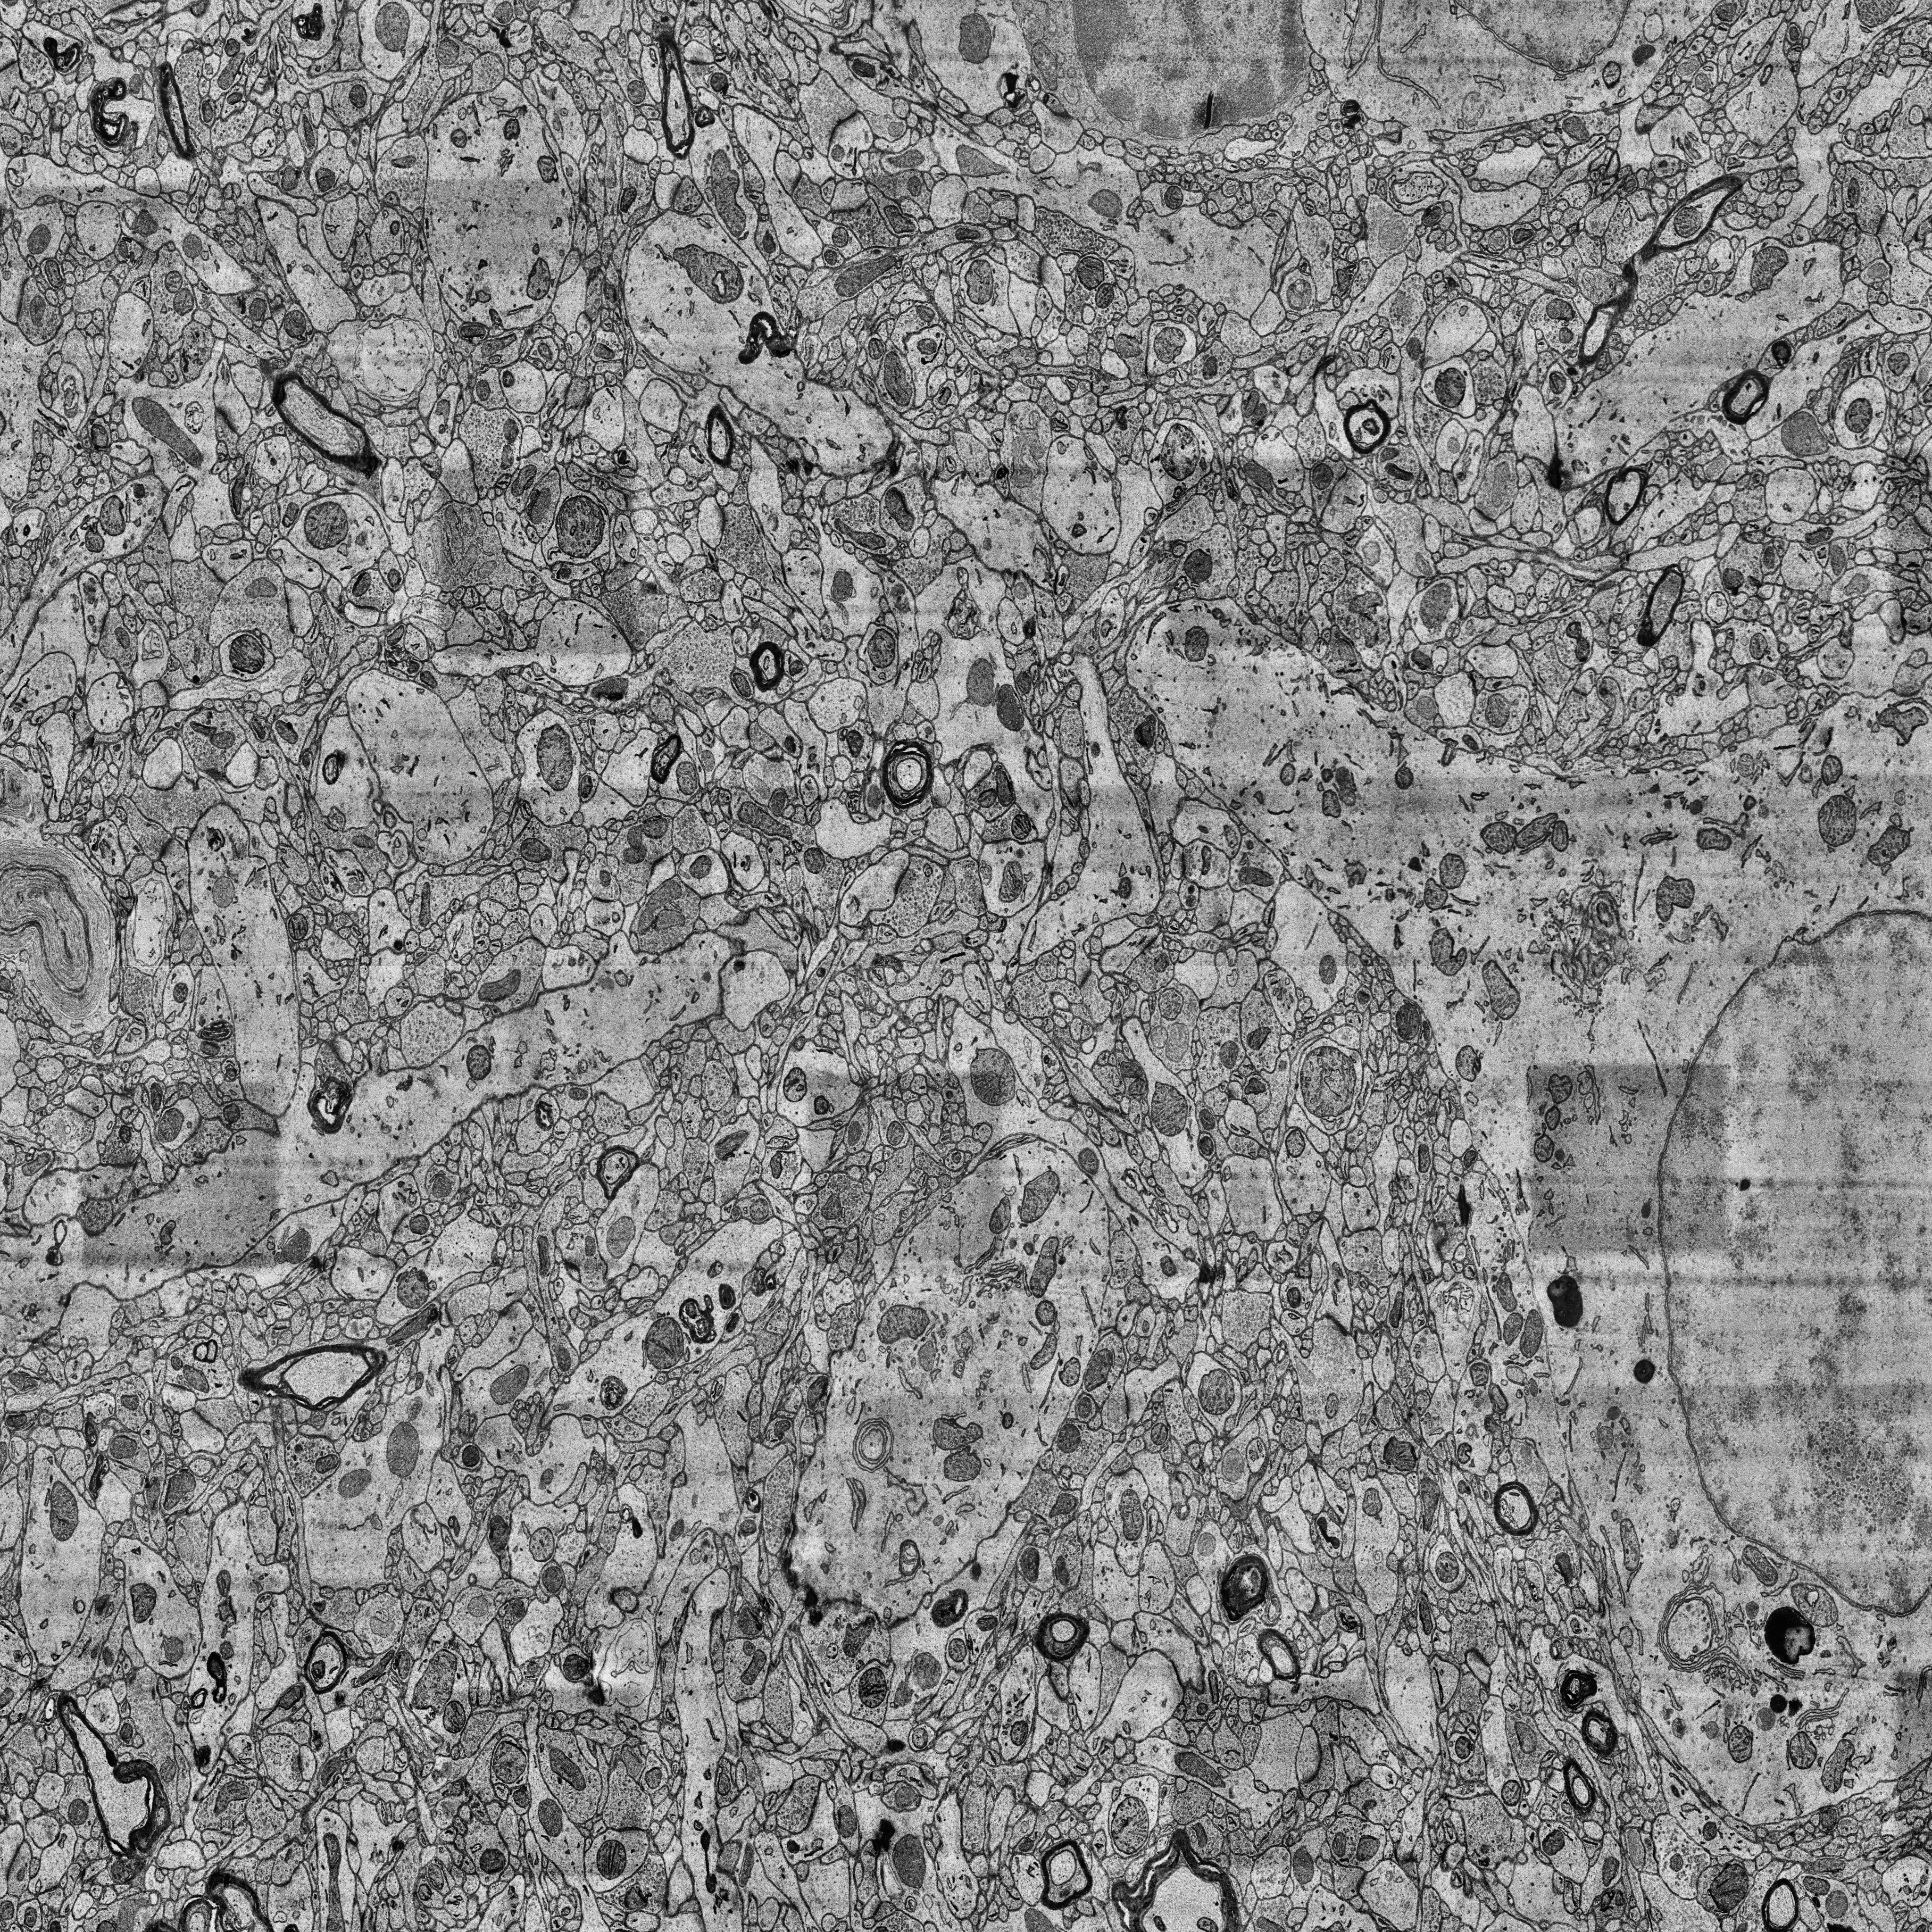
Electron microscopy slice of human cortex tissue
Slice depth (z): 271
Mitochondria instances in slice: 454